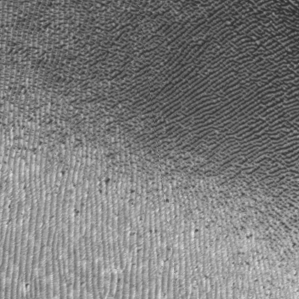
Label: frost